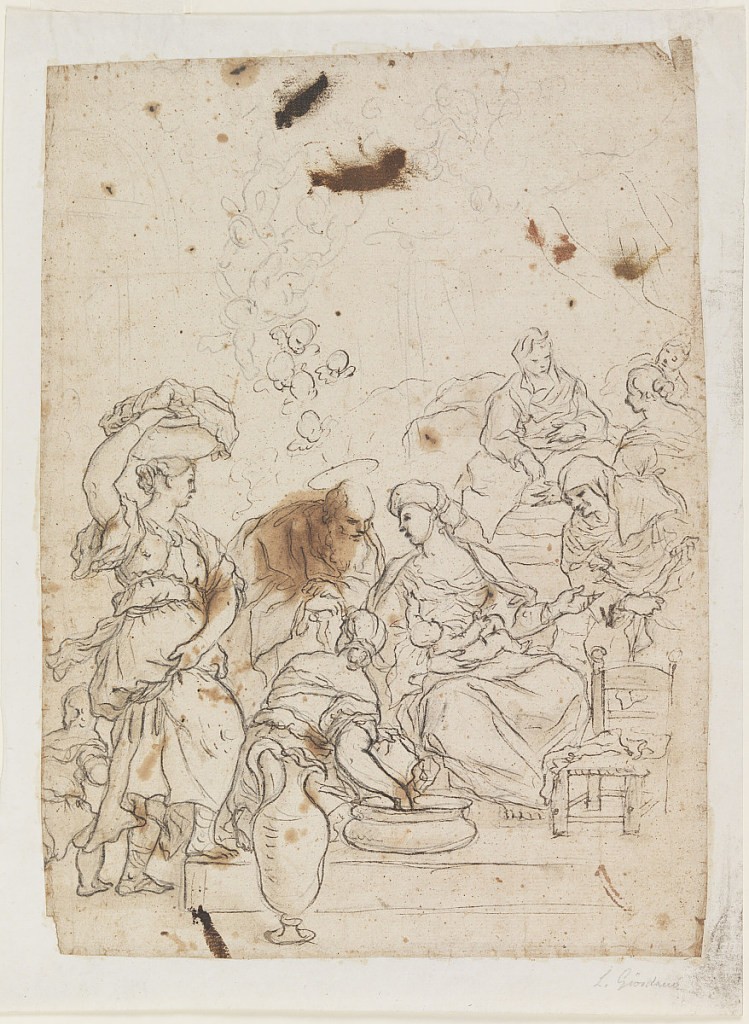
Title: Birth of the Virgin
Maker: Luca Giordano, Italian, 1634 - 1705
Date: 1650–75
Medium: Pen and brown ink, black chalk on laid cream paper, lined
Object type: Drawing
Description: The virgin is seated on a raised platform in the center. She is holding baby Christ in her arms. Several figures attend to the Virgin, including a woman who kneels before her and washes the new mother's feet in a basin. Another woman is bringing the Virgin a basket of goods, which she carries on top of her head.